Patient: sex M, age 73
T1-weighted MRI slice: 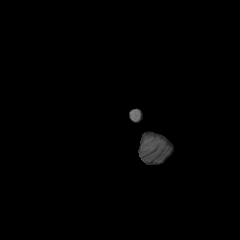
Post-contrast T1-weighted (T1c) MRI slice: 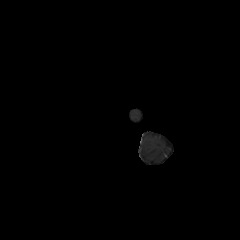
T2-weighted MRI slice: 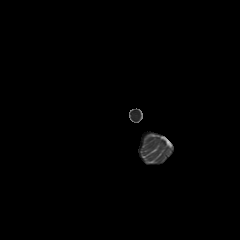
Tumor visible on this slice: no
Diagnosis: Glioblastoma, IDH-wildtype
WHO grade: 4